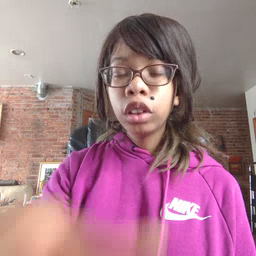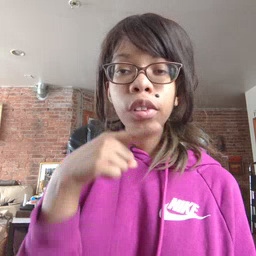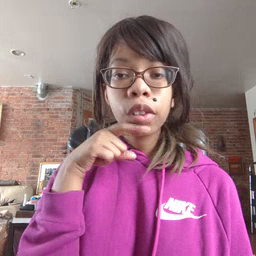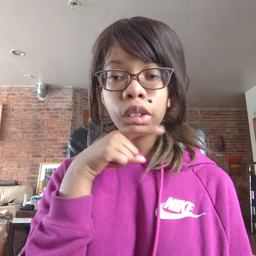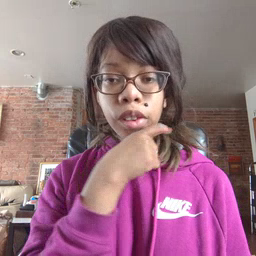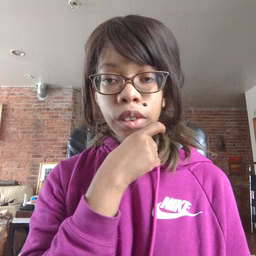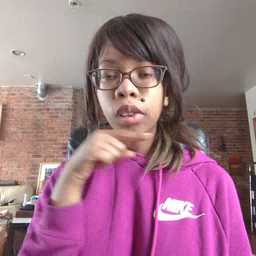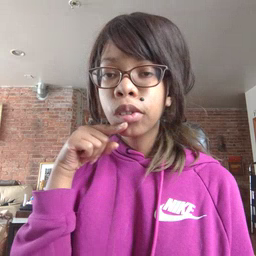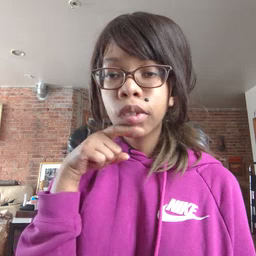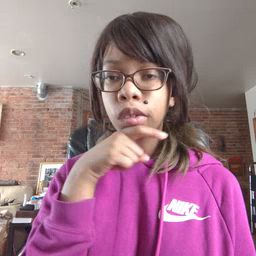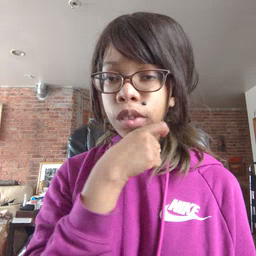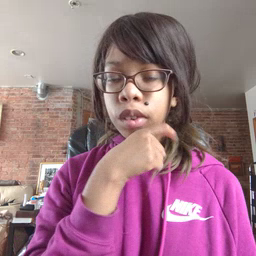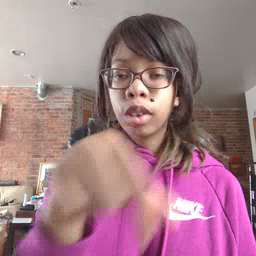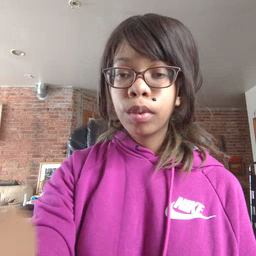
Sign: cereal